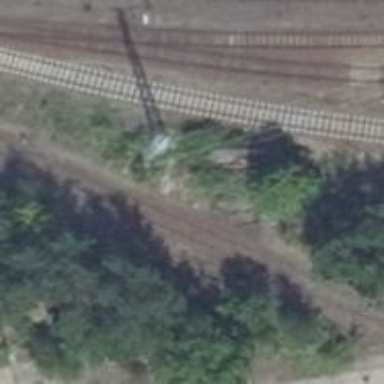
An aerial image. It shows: Disused railway yard.